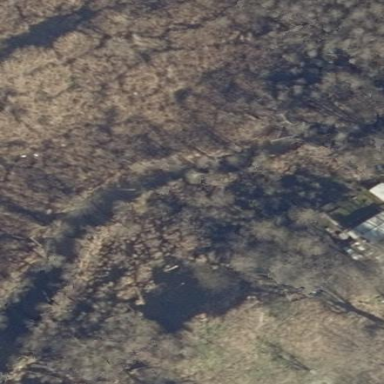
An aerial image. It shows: Marshy wetland area.